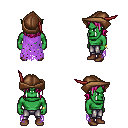
a pixel art fantasy rpg character, male body template, orc, green skin, maroon tattered cape, metal pants, pink long bangs hairstyle, leather cap, bracelets, brown shoes, four views (front, back, left, right), 2x2 character sprite sheet, small pixel art, hard edges, no anti-aliasing